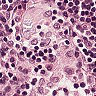
Metastatic tissue present: no